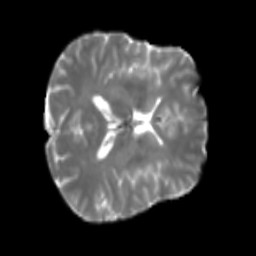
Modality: T2w
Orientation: axial
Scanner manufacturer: siemens
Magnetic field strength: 3 T
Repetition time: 4 s
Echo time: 0.0594 s